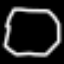
Label: octagon